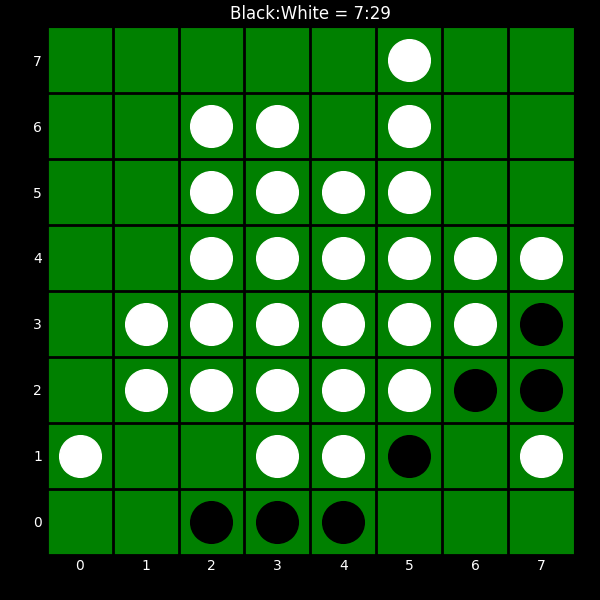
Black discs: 7
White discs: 29